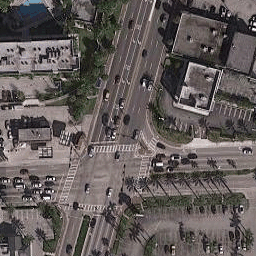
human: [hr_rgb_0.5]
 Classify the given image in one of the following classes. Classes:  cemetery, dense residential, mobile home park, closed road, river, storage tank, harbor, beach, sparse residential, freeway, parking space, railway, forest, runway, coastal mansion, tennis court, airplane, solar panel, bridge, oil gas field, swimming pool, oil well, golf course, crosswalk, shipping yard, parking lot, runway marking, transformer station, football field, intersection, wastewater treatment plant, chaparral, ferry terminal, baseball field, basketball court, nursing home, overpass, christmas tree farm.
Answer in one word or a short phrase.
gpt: intersection